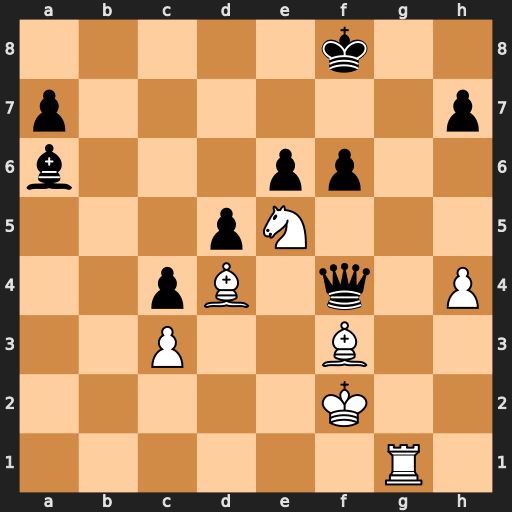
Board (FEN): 5k2/p6p/b3pp2/3pN3/2pB1q1P/2P2B2/5K2/6R1
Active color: w
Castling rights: -
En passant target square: -
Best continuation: Bc5+ Ke8 Rg8#